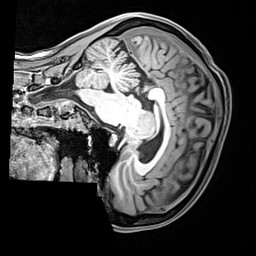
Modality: T1w
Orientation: sagittal
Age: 42
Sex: female
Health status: healthy
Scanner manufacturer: siemens
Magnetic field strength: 3 T
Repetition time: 2.4 s
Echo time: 0.00217 s